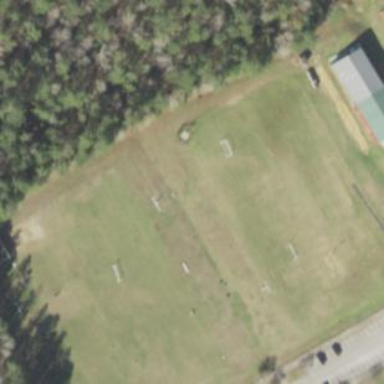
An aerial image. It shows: Soccer pitch for leisure land activities.